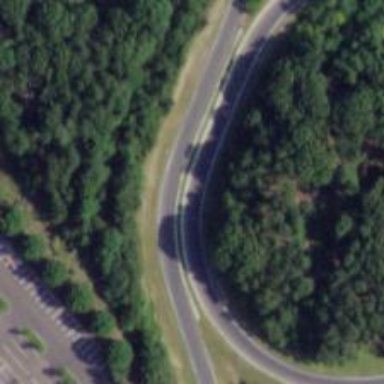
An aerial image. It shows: Trunk link highway.